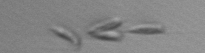
Label: Dinobryon